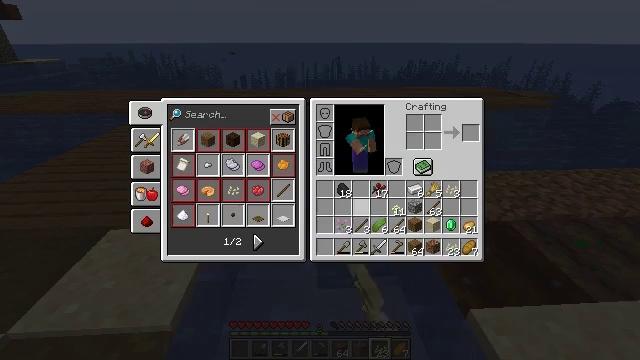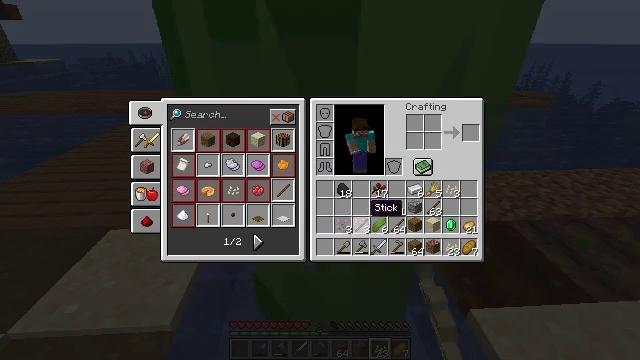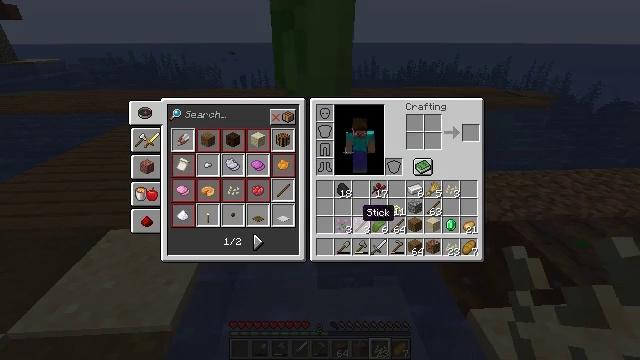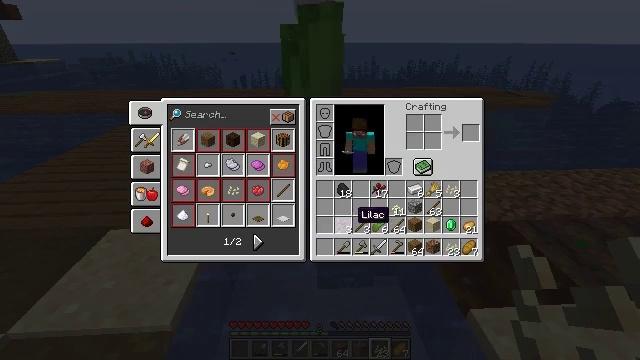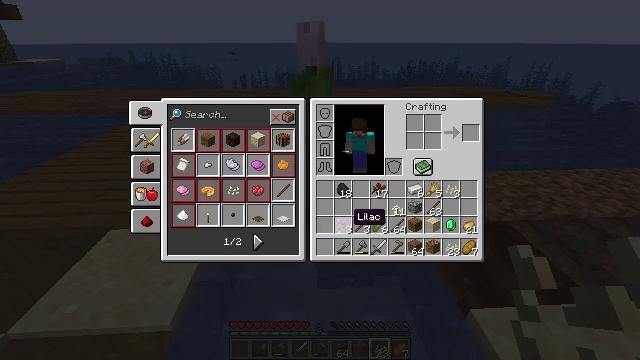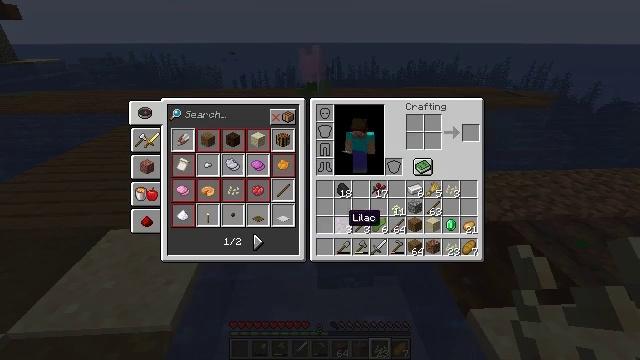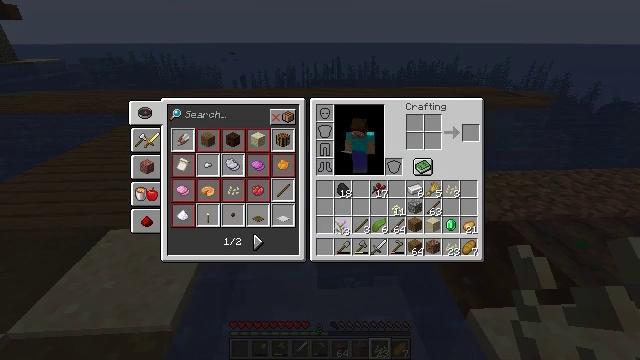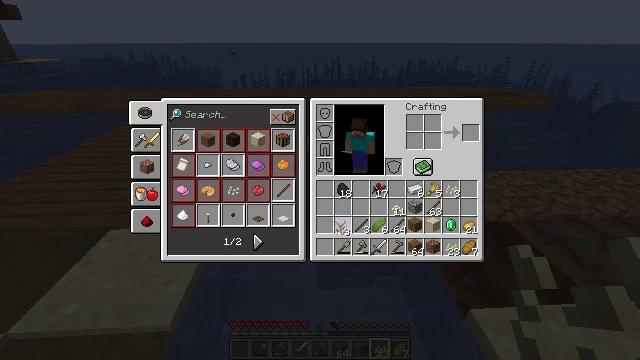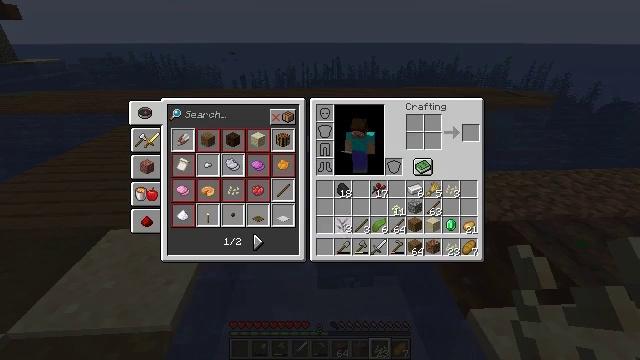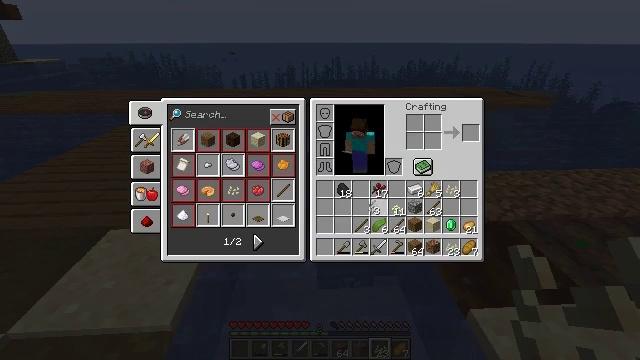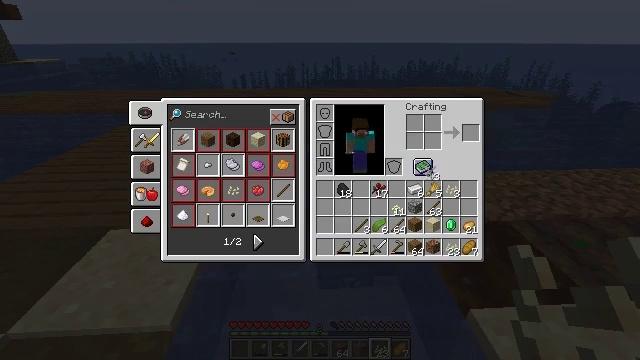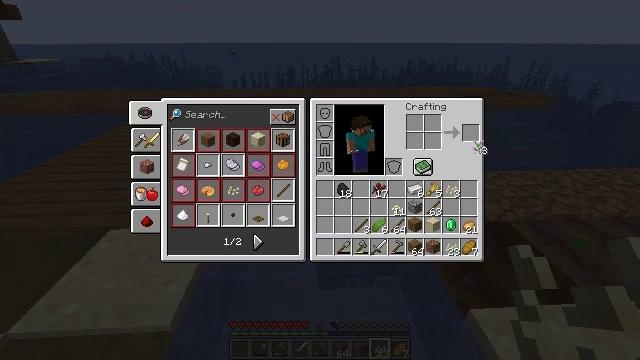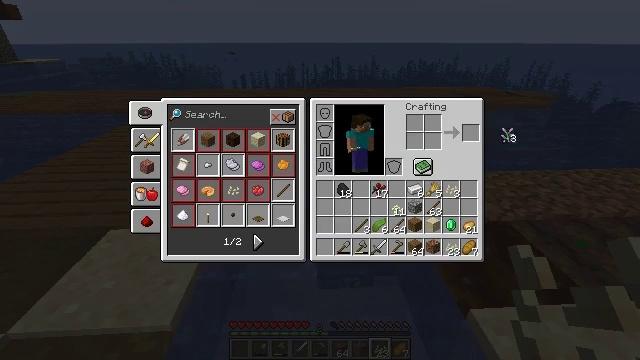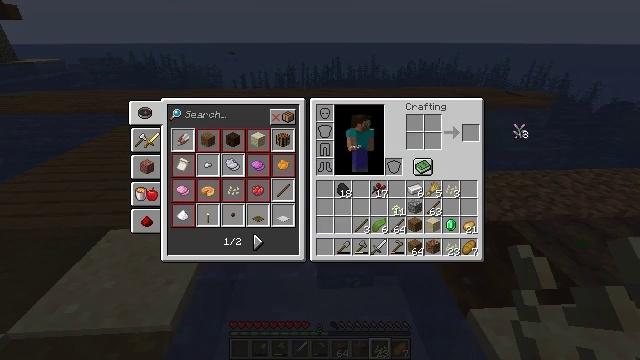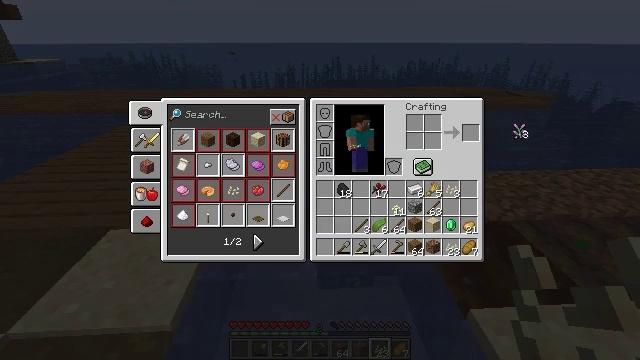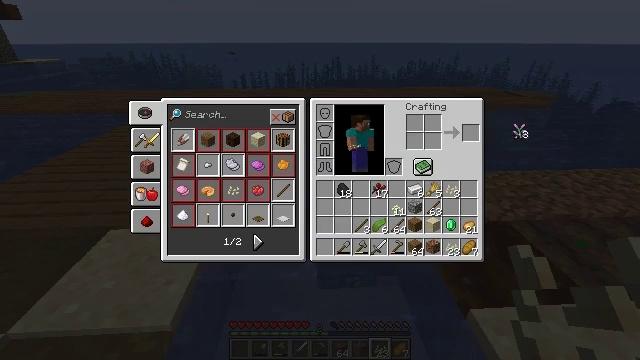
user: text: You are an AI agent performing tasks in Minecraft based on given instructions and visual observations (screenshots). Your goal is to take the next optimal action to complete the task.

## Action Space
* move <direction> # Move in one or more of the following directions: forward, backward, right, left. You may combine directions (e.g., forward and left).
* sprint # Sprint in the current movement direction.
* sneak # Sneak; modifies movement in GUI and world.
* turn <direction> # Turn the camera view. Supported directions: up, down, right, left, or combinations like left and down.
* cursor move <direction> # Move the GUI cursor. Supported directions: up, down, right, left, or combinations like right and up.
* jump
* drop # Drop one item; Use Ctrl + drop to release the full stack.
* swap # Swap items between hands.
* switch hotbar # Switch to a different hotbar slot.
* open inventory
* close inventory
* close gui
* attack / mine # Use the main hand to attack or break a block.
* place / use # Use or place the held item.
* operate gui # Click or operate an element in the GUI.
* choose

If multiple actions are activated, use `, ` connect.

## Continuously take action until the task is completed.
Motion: motion action
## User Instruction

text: Remove a lilac from the inventory.
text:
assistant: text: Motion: open gui
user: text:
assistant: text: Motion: cursor move left
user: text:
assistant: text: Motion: no_op
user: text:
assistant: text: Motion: no_op
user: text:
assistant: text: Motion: no_op
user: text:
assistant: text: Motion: operate gui
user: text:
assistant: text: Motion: operate gui
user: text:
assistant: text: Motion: operate gui
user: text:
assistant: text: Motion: cursor move right and up
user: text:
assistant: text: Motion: cursor move right and up
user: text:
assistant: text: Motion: cursor move right and up
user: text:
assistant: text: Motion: cursor move right and up, operate gui
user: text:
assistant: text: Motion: cursor move right, operate gui
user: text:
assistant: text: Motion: operate gui
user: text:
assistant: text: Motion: operate gui
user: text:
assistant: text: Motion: cursor move left and down
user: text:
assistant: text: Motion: cursor move left and down
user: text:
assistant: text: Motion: cursor move left and down
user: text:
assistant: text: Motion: cursor move left and down
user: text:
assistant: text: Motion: cursor move left
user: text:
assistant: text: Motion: no_op